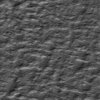
Label: not_dusty